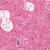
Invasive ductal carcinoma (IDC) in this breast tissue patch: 0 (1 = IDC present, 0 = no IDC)